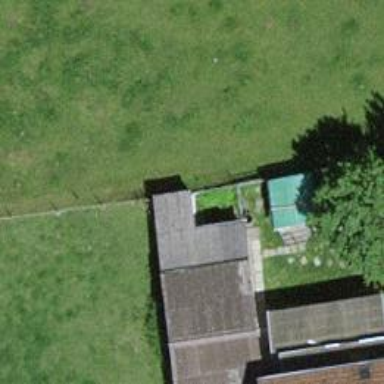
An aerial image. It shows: Rural barn.